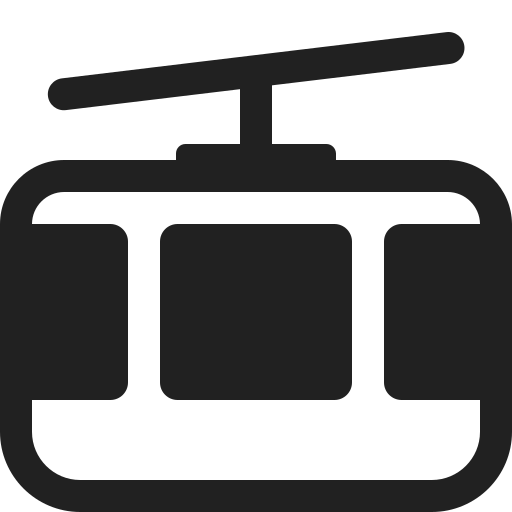
mountain cableway high contrast